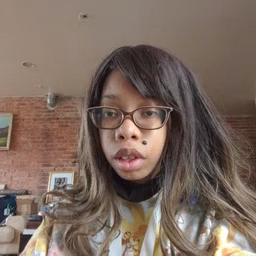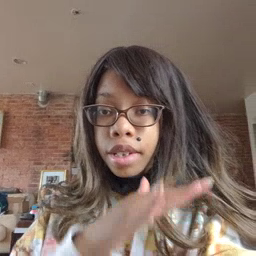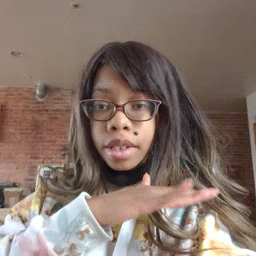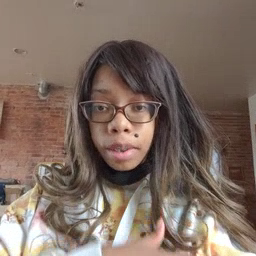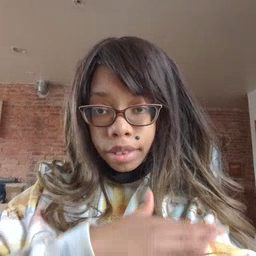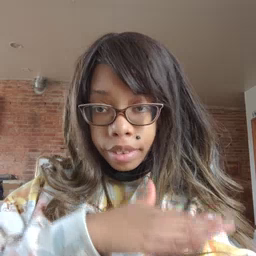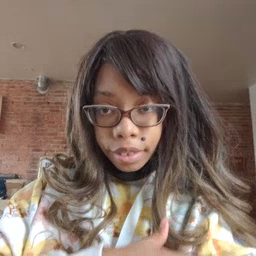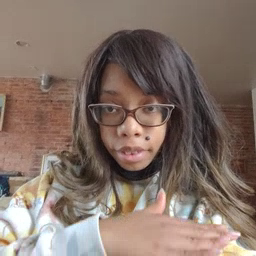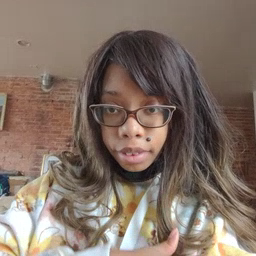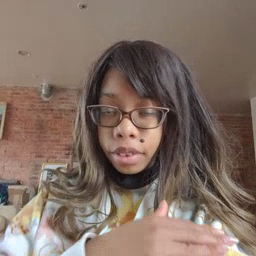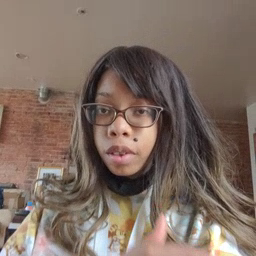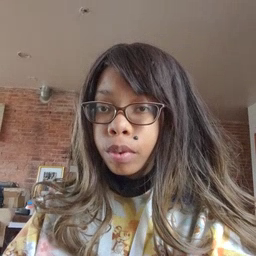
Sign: table